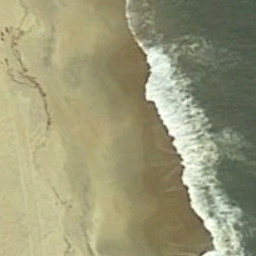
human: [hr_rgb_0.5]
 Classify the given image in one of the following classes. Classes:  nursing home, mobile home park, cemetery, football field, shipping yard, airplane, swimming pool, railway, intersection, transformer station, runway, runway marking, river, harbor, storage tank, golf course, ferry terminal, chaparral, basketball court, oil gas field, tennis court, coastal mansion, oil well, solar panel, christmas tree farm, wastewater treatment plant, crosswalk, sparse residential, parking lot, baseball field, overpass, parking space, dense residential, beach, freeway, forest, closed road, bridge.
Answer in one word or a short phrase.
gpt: beach